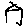
Label: house